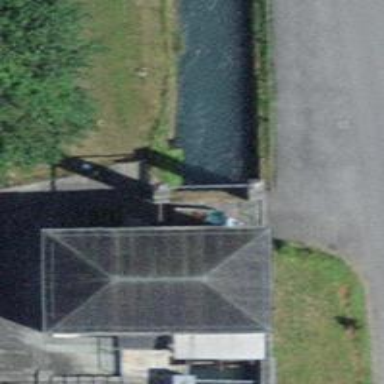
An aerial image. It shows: Canal passing through building passage.